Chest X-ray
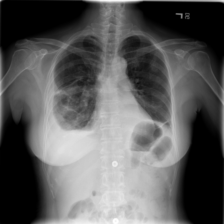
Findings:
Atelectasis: negative
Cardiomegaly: negative
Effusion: positive
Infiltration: negative
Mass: negative
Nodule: negative
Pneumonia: negative
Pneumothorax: negative
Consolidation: negative
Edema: negative
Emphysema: negative
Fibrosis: negative
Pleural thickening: negative
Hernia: negative